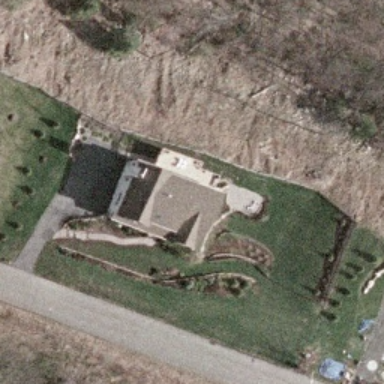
A villa with grey roofs is surrounded by trees and lawn in the sparse residential area .